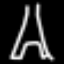
Label: The Eiffel Tower